Lunar surface albedo tile
Center latitude: 29.534
Center longitude: -34.511
Resolution (meters per pixel, mean): 132.28
Tile area (km^2): 17391.05
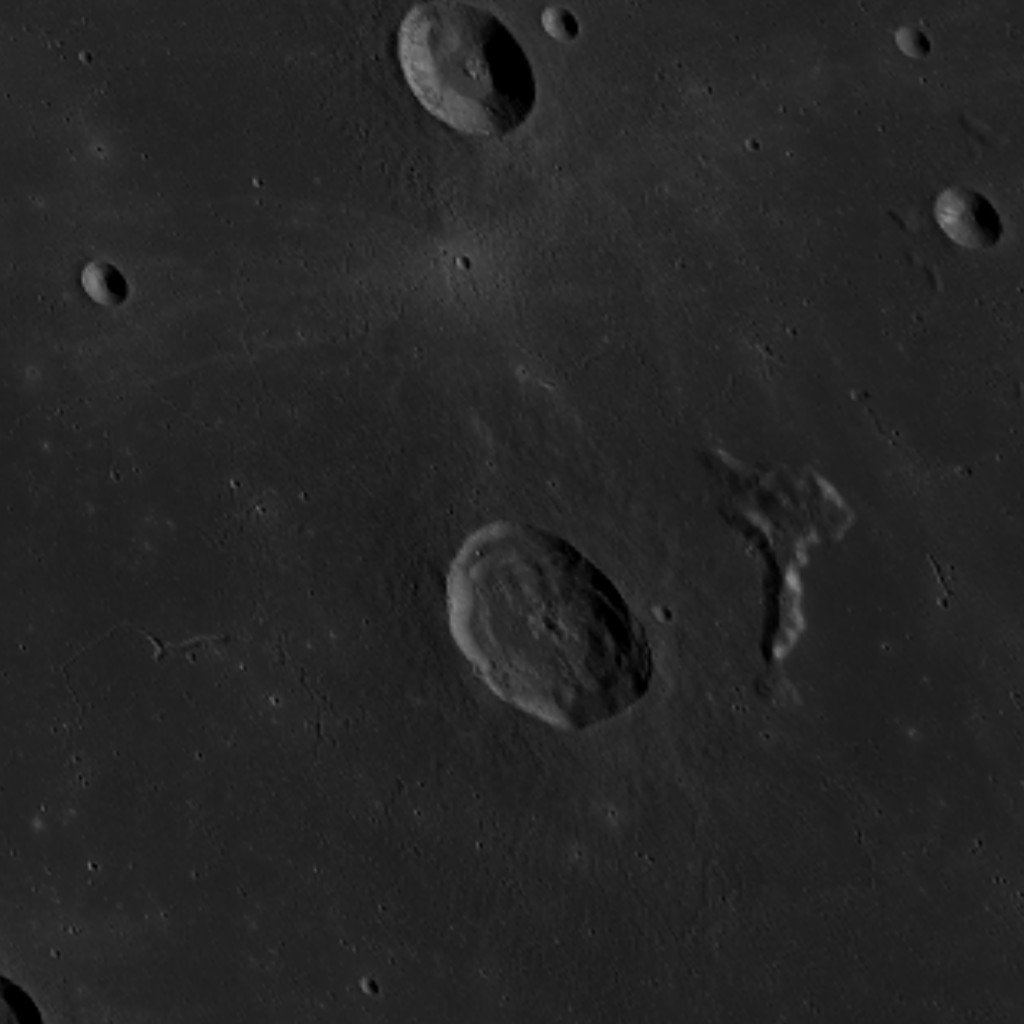